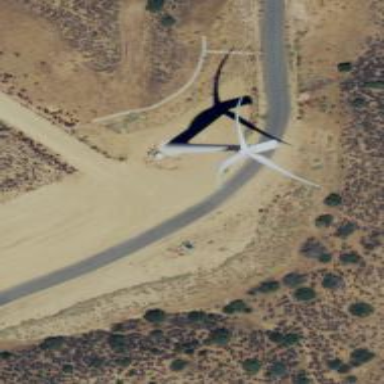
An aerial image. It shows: Wind generator in the form of horizontal axis wind turbine.